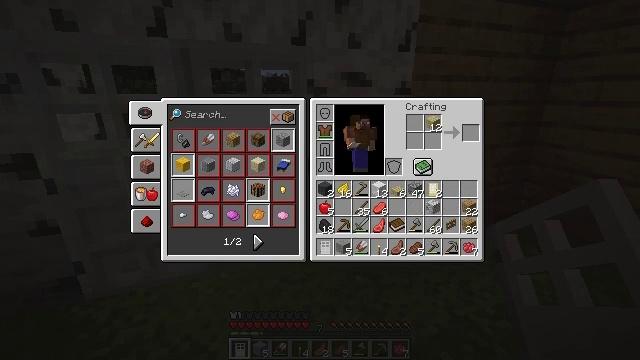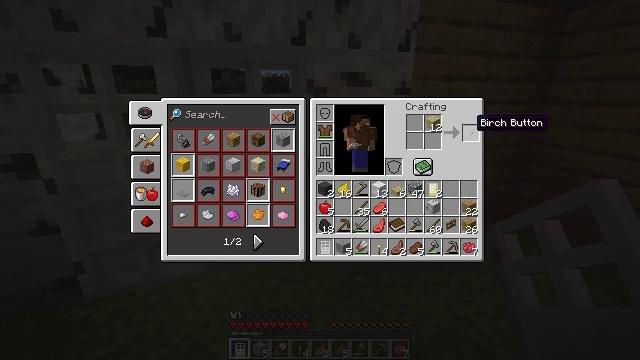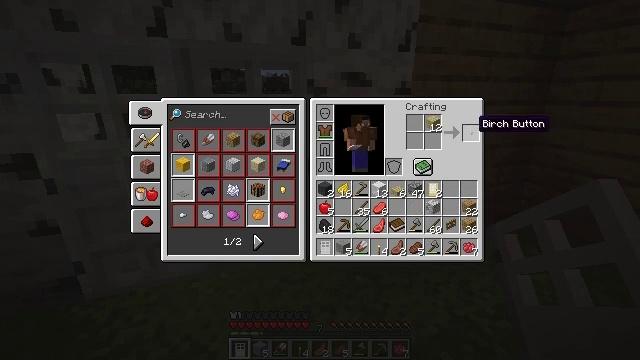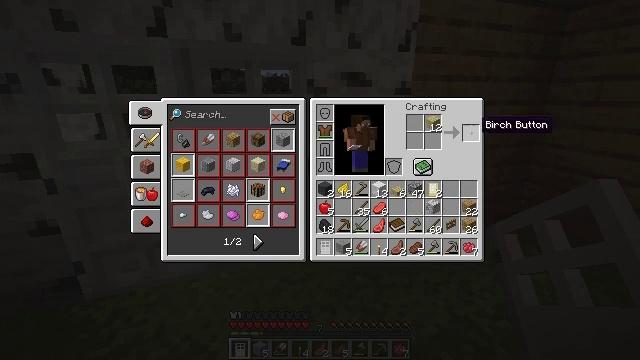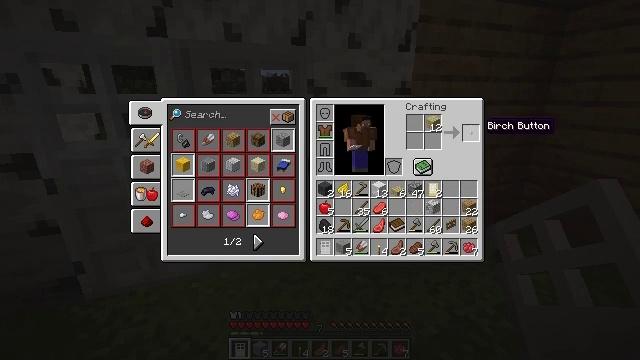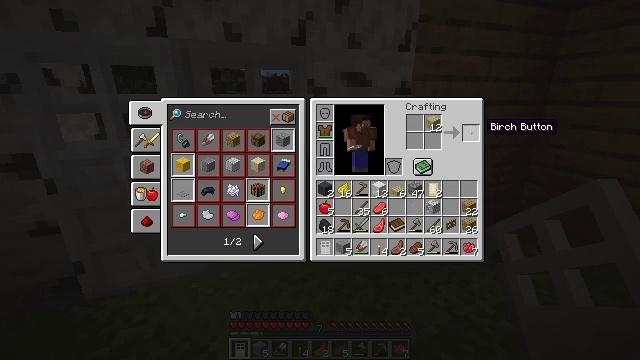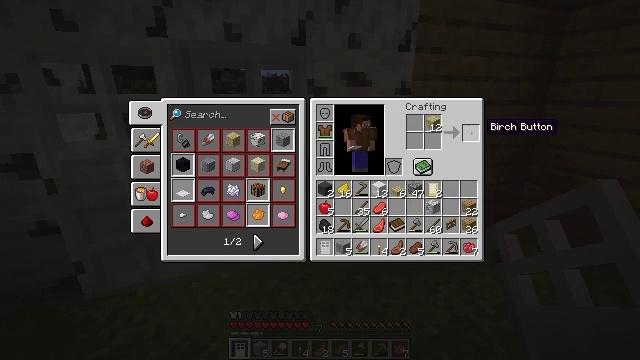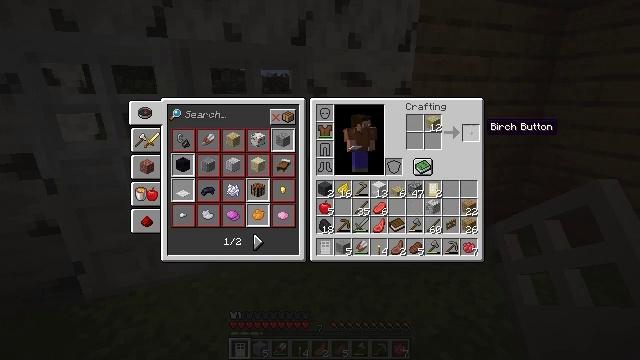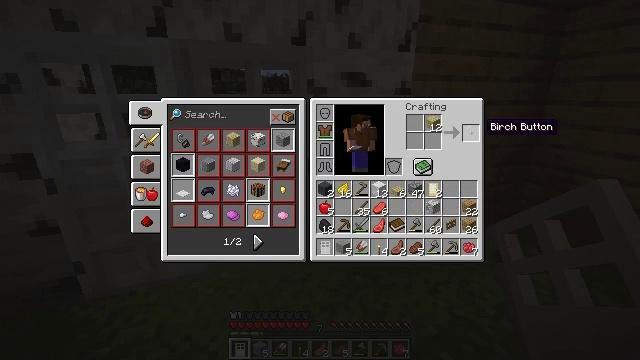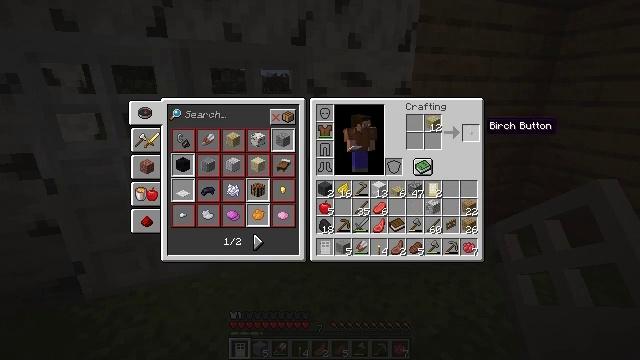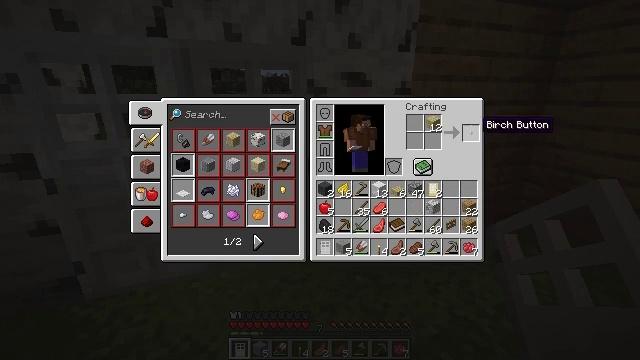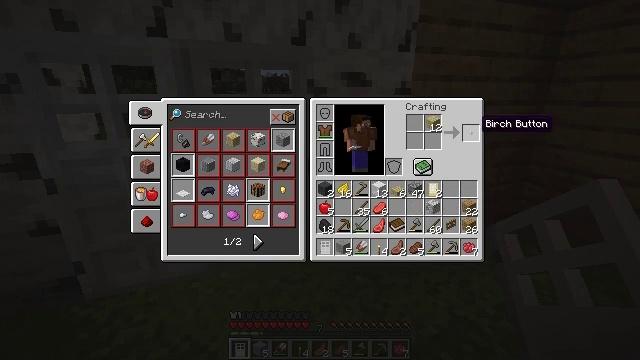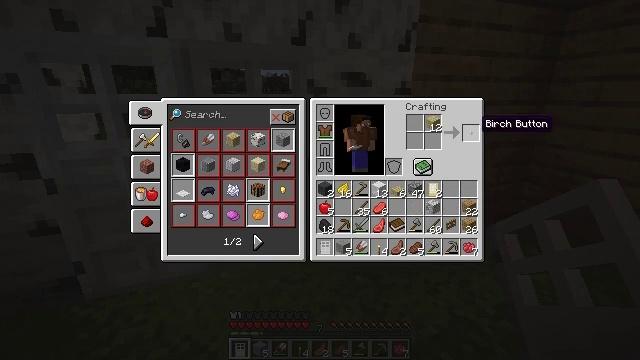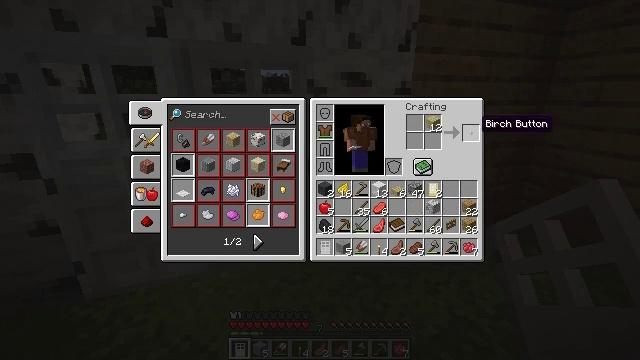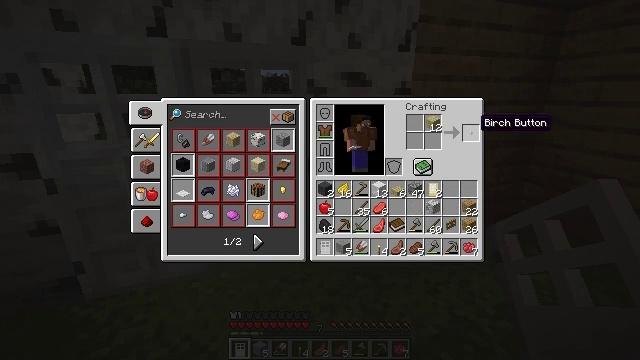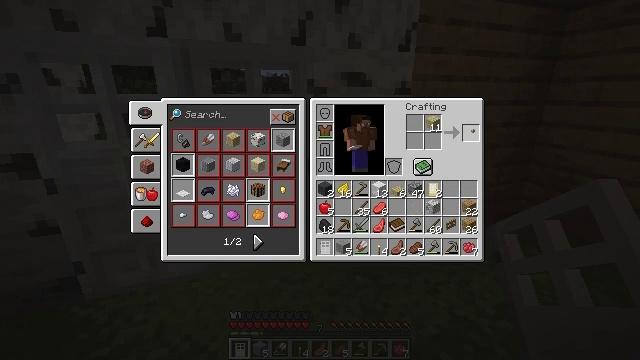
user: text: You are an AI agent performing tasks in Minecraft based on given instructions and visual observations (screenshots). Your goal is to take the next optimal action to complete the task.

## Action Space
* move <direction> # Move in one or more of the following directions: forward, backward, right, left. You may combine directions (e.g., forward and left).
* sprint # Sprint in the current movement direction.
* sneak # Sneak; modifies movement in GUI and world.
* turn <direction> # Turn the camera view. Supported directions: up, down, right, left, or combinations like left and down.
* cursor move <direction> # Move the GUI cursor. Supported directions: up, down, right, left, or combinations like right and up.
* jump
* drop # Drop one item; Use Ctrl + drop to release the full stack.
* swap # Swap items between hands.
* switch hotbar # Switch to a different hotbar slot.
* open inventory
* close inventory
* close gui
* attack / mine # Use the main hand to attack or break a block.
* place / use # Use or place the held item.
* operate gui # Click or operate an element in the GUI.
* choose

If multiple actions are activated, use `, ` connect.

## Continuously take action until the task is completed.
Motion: motion action
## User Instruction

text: Create a birch button using the crafting interface.
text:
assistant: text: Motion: cursor move right
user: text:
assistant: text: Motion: no_op
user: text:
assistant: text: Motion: no_op
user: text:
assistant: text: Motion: no_op
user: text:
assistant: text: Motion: no_op
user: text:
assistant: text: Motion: no_op
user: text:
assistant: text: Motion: no_op
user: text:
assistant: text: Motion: no_op
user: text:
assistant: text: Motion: no_op
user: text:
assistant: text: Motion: no_op
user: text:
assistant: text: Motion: no_op
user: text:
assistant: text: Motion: no_op
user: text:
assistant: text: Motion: no_op
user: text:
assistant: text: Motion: no_op
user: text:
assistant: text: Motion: operate gui
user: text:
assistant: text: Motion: operate gui
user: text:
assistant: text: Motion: operate gui
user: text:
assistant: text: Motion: no_op
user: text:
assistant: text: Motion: operate gui
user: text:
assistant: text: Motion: operate gui
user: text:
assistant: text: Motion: operate gui
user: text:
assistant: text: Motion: no_op
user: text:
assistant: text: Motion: no_op
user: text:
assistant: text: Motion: no_op
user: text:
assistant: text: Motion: no_op
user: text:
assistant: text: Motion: no_op
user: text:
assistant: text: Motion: no_op
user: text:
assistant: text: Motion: no_op
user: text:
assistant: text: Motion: no_op
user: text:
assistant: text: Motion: operate gui